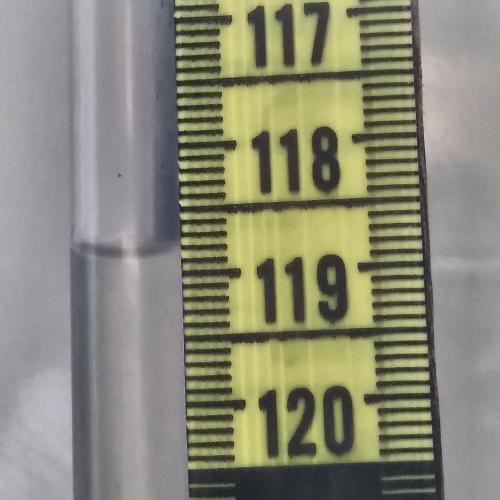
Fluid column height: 118.8 cm